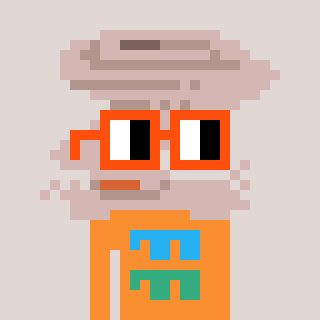
a pixel art character with square orange glasses, a tornado-shaped head and a orange-colored body on a warm background